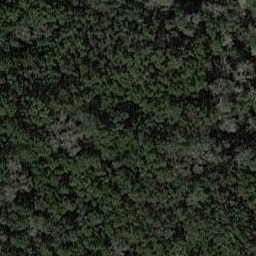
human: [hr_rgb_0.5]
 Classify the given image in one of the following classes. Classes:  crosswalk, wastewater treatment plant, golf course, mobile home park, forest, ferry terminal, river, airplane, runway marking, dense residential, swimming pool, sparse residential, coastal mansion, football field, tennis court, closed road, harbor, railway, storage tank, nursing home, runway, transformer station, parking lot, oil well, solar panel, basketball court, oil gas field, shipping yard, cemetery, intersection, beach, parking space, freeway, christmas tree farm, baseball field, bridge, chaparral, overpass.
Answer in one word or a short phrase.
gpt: forest